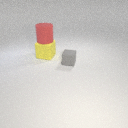
small gray rubber cube to the right of large yellow rubber cube